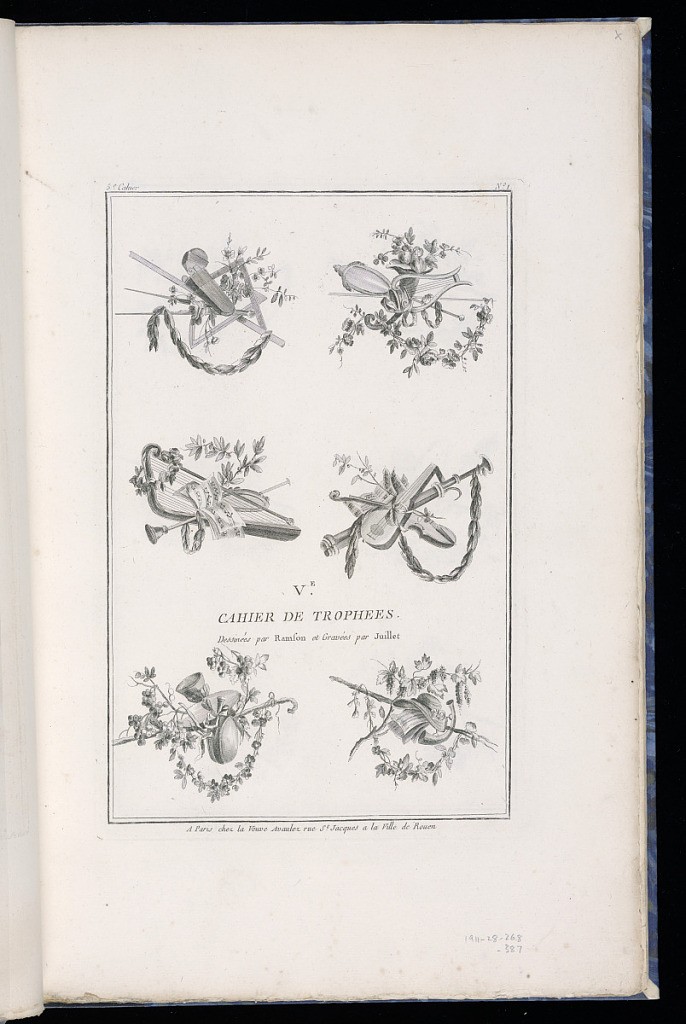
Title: Title Page
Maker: Pierre Ranson, French, 1736–1786
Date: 1777–79
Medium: Etching on paper
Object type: Print
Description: Title page and six designs for trophies incorporating measuring devices, lyre, mirror, cornucopia, flowers, leaves, fruit, harp, lute, violin, oboe, music, goblet, tambourine, hat, and a horn. The plate is titled and numbered.